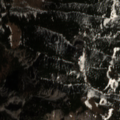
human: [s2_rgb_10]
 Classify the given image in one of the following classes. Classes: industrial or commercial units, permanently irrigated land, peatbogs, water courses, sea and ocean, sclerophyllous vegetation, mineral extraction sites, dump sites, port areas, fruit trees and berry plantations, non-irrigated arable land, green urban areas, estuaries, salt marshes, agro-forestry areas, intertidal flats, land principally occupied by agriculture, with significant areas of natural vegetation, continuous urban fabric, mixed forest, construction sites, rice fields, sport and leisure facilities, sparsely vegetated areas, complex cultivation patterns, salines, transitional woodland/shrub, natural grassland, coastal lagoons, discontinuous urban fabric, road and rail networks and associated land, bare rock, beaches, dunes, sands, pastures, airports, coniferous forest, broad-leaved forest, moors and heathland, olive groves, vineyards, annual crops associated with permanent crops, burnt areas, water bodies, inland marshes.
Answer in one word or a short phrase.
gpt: coniferous forest, mixed forest, natural grassland, moors and heathland, bare rock